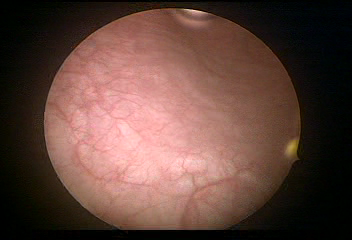
Modality: WLC
Class: Normal mucosa
Bladder cancer association: No